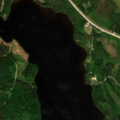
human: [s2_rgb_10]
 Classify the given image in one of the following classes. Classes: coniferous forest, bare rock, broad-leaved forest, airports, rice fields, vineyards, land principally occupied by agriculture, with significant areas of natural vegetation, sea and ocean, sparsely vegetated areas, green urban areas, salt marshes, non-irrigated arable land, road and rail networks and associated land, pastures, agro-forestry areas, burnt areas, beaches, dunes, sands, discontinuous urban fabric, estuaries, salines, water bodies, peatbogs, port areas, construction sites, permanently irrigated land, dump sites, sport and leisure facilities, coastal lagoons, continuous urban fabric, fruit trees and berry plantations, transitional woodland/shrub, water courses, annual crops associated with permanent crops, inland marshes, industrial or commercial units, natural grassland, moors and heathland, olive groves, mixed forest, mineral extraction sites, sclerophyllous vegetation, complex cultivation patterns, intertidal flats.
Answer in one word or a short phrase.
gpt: broad-leaved forest, coniferous forest, mixed forest, transitional woodland/shrub, water bodies